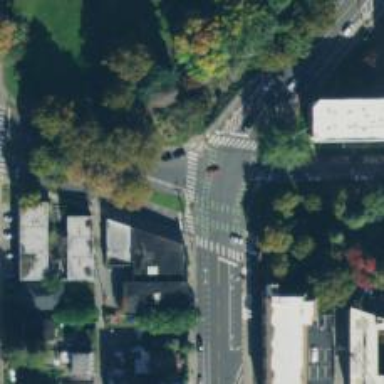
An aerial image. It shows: Marked crossing on cycleway.